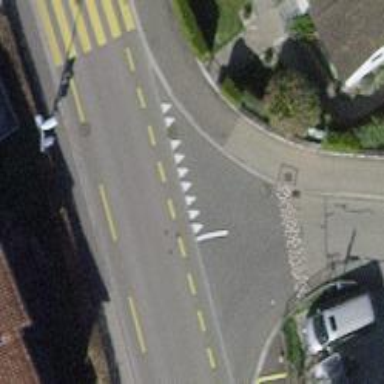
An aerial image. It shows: Table-style traffic calming feature.